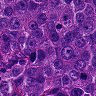
Metastatic tissue present: yes